Interaction volume radius: 5 \u00c5
Interaction volume height: 20 \u00c5
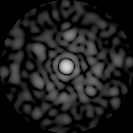
Disorder parameter: 0.8042